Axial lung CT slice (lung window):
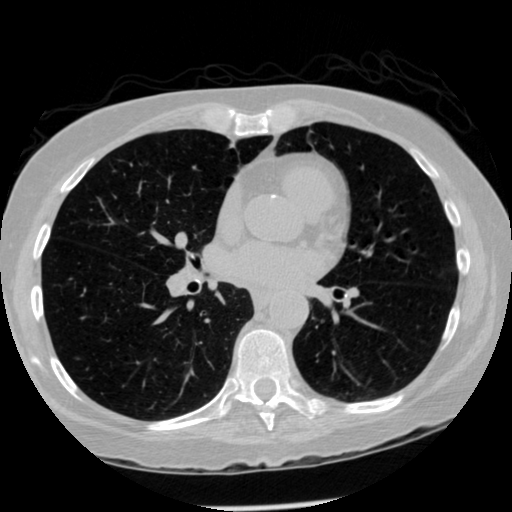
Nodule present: no